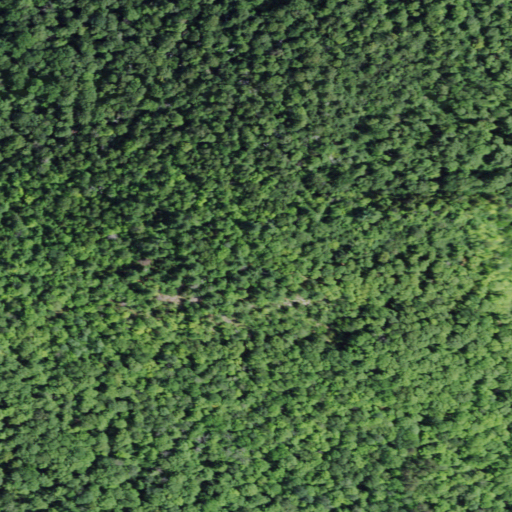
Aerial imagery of mountain in New York named Cobble Hill containing deciduous forest, mixed forest, and grassland